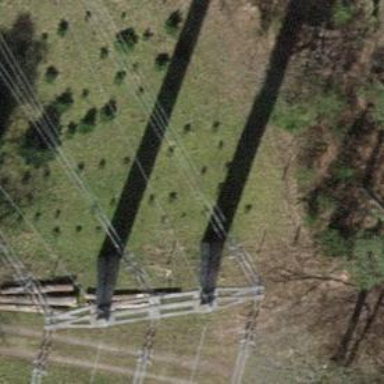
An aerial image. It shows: Power line in the image.